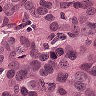
Metastatic tissue present: yes